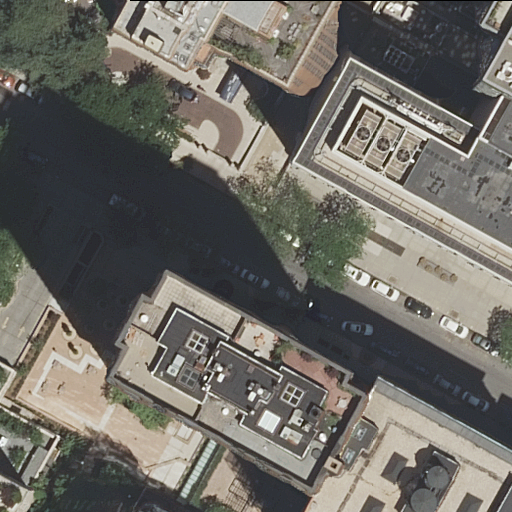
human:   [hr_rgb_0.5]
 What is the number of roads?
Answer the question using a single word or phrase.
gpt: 1

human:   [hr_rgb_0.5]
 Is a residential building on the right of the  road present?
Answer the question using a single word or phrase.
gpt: yes

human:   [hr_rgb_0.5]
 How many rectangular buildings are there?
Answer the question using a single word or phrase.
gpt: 3

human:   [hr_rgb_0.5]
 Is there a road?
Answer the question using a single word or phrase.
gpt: yes

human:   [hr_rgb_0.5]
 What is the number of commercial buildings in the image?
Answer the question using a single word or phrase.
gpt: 0

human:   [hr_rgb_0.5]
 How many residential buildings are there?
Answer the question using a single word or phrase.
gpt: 7

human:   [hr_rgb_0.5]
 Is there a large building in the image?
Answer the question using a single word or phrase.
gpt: yes

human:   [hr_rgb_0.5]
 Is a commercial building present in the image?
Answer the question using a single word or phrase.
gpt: no

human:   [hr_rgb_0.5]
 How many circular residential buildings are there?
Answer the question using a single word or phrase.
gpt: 0

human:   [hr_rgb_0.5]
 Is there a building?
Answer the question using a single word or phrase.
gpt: yes

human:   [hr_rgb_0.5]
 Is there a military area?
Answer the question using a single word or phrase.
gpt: no

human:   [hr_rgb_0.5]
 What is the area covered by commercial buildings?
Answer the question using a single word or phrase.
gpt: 0m2

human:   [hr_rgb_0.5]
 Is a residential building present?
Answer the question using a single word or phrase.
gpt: yes

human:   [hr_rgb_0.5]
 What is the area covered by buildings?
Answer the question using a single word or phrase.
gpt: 3334m2

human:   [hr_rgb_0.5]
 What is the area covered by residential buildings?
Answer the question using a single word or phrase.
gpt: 3320m2

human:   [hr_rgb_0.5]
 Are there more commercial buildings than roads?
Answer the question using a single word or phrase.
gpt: no

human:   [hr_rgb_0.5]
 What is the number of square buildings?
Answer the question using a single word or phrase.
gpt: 0

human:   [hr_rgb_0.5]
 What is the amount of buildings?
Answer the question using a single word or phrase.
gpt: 8

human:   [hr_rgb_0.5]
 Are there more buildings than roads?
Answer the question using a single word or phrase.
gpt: yes

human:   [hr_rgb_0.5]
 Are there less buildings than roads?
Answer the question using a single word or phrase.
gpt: no

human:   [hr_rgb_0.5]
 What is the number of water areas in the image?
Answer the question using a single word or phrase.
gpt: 0

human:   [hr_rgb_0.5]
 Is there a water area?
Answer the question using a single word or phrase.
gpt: no

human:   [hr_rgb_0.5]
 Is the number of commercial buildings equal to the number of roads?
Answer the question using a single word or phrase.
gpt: no

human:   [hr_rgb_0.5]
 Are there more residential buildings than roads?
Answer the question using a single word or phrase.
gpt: yes

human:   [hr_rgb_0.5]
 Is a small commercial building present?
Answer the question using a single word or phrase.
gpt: no

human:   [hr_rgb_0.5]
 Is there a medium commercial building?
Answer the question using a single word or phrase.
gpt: no

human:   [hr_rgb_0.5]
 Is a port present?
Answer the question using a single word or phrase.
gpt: no

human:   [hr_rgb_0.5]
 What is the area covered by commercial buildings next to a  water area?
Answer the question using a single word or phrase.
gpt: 0m2

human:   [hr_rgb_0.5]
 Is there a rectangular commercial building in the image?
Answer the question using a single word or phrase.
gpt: no

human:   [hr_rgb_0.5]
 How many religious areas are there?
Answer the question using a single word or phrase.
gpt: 0

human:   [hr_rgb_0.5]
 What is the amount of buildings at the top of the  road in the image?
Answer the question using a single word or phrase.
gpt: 3

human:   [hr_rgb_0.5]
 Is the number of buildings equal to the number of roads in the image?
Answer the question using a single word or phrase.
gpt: no

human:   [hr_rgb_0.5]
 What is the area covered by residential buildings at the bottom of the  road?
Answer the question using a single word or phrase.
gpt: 1588m2

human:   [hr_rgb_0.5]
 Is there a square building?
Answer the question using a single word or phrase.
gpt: no

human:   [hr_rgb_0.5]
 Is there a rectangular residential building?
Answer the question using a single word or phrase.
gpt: yes

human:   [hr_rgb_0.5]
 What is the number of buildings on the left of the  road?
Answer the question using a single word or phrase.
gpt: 2

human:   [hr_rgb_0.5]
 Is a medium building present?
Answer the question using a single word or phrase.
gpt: yes

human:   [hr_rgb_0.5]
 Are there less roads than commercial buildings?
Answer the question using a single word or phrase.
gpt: no

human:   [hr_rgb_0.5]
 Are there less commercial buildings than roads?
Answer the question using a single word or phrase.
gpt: yes

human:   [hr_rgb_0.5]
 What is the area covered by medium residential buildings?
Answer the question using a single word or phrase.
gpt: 773m2

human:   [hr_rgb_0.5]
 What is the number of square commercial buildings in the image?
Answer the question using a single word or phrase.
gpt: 0

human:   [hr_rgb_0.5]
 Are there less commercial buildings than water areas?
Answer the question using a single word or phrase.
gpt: no

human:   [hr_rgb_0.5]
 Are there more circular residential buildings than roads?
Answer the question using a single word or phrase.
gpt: no

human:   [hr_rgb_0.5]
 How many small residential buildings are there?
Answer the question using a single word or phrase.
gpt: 2

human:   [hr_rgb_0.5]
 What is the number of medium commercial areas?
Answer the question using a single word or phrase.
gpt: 0

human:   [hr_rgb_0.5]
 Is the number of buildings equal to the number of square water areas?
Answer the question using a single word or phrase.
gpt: no

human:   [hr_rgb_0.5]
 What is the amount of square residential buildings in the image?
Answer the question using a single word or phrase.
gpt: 0

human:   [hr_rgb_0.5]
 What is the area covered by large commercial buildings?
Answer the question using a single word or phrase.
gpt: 0m2

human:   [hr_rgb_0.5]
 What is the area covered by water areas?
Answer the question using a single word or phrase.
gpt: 0m2

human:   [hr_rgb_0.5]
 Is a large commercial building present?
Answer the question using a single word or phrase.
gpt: no

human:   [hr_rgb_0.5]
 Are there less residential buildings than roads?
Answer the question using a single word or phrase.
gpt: no

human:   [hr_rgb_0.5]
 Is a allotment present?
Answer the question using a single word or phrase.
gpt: no

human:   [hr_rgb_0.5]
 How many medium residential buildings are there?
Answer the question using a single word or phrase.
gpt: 3

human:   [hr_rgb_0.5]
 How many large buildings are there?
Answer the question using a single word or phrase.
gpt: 2

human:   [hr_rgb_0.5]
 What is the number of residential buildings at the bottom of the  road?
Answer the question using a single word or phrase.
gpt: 3

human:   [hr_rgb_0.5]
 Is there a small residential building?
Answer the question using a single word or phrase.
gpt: yes

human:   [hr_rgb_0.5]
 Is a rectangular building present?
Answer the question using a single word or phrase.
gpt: yes

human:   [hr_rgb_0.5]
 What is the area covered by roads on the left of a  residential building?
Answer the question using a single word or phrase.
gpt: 0m2

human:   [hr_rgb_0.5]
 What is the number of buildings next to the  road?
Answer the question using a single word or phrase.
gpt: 8

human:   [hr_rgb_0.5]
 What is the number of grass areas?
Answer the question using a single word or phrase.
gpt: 0

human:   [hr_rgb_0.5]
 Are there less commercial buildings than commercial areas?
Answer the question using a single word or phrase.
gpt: no

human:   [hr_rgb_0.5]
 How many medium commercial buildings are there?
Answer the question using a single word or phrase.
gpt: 0

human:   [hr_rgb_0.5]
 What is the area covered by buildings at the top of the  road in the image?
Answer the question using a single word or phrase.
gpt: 649m2

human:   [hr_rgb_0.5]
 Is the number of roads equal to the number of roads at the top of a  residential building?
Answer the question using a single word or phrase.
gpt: yes